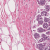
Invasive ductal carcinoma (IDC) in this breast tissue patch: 0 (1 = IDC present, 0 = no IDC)